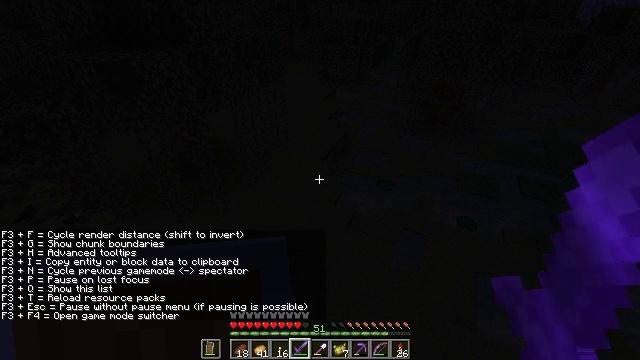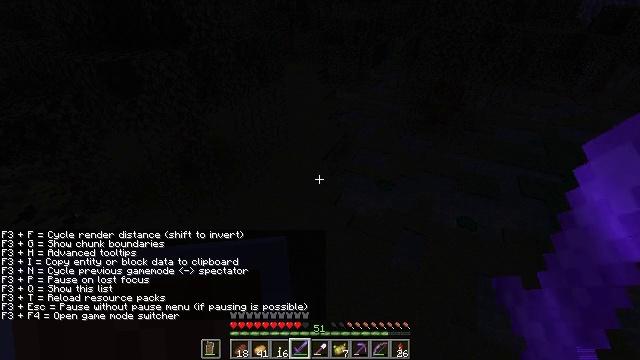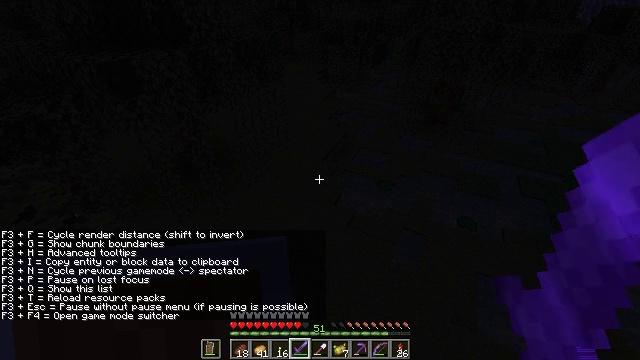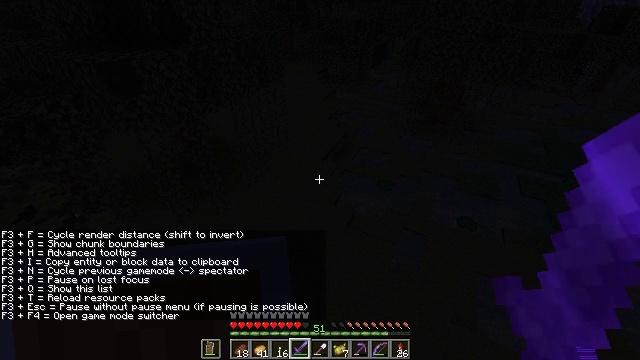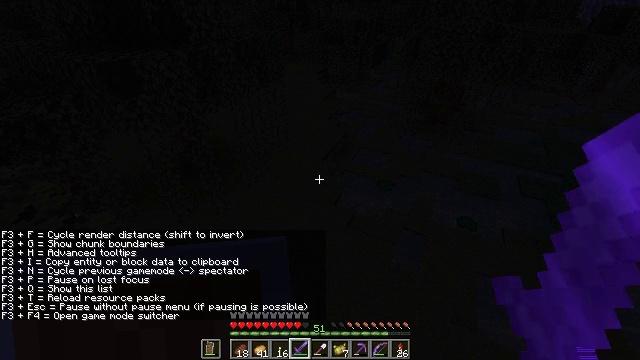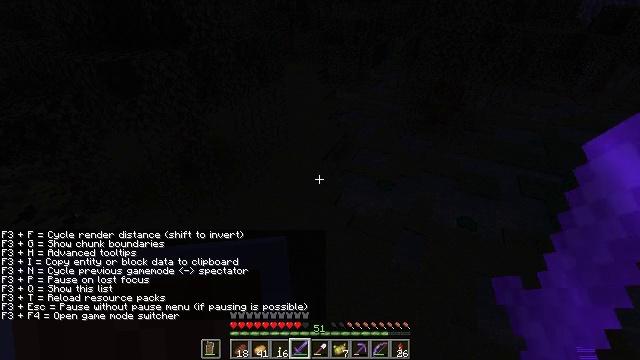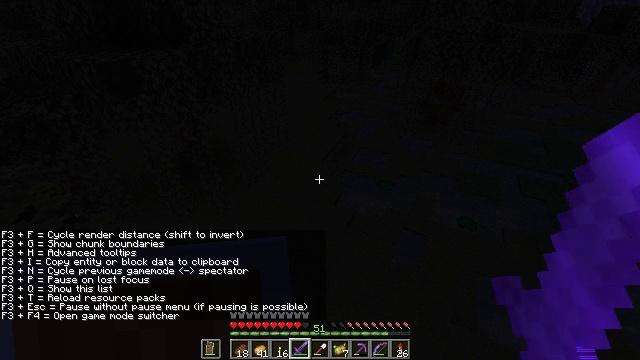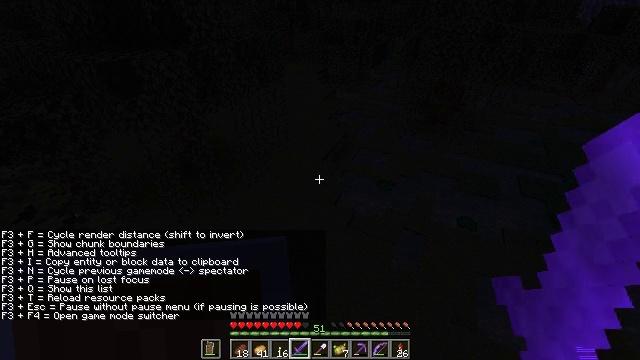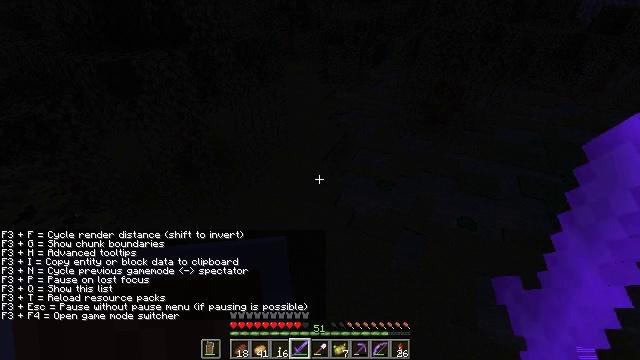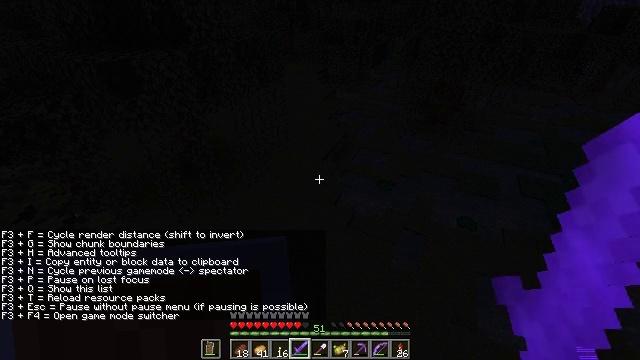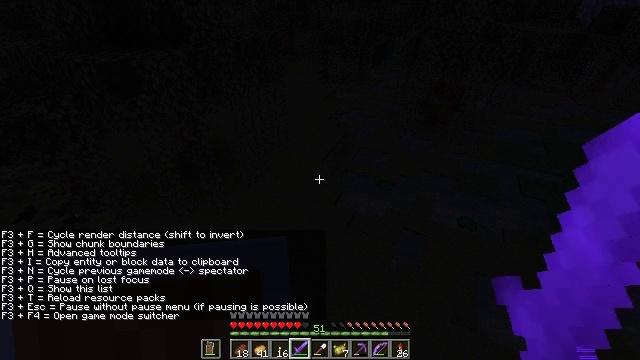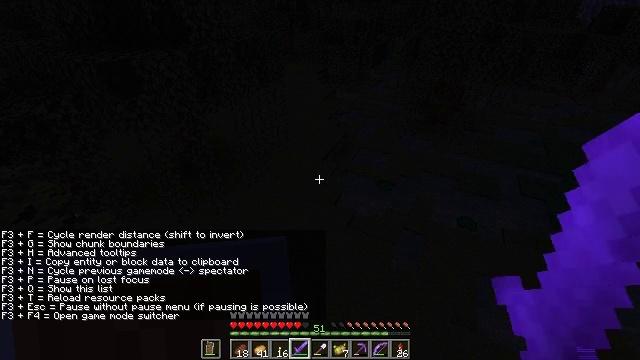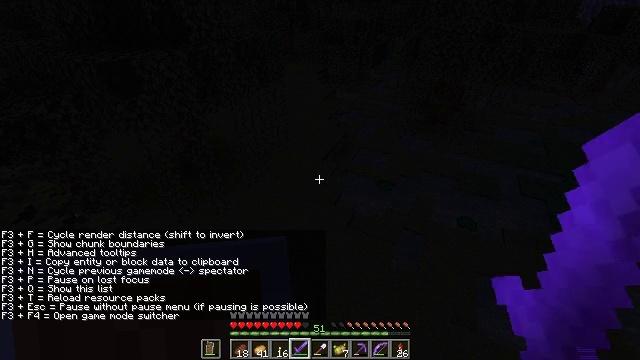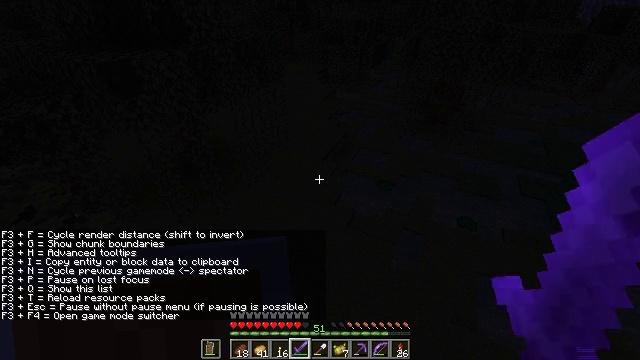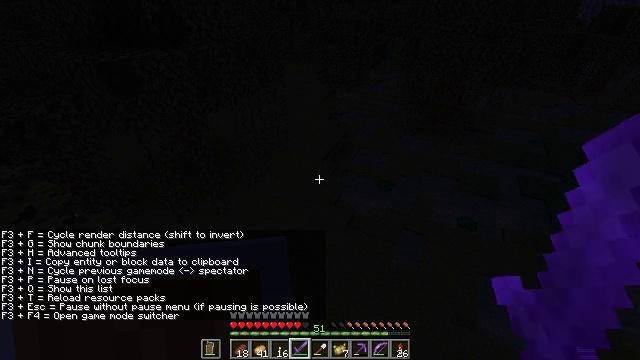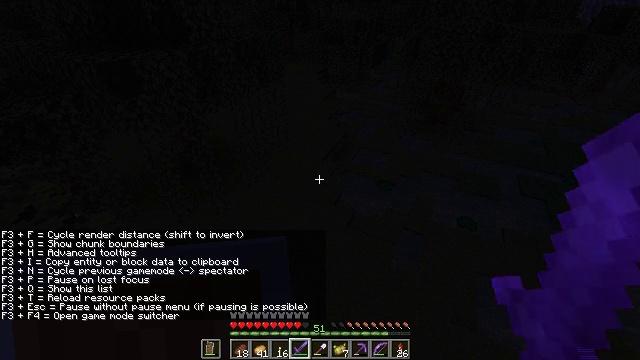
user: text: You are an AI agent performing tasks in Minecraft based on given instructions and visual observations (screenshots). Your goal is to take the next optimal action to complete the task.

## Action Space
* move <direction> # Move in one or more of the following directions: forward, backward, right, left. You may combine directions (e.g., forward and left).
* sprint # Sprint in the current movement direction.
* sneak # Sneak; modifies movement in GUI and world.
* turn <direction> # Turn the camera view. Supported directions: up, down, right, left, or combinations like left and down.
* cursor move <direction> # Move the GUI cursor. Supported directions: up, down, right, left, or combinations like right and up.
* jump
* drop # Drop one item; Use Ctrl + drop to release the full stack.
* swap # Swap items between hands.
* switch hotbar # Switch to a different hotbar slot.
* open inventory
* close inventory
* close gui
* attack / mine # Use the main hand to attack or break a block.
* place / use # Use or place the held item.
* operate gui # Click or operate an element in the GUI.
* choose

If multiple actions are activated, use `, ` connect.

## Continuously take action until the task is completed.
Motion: motion action
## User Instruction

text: Hunt a slime.
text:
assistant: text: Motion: no_op
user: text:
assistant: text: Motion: no_op
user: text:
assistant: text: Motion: no_op
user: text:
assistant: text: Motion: no_op
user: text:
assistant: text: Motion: no_op
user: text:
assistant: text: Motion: no_op
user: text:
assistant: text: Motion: no_op
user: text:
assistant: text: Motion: no_op
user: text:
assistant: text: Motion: no_op
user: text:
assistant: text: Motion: no_op
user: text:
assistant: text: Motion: no_op
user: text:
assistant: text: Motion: no_op
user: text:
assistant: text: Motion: no_op
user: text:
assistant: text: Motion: no_op
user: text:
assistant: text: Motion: no_op
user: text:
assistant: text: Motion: no_op
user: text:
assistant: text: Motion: no_op
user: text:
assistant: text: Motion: no_op
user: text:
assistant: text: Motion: no_op
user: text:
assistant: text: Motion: no_op
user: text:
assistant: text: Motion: no_op
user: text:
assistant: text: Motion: no_op
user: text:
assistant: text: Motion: no_op
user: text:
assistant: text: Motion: no_op
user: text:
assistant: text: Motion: no_op
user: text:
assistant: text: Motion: no_op
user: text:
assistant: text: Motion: no_op
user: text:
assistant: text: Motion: no_op
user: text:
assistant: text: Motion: no_op
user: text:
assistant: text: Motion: no_op